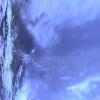
Label: cloud